Interaction volume radius: 10 \u00c5
Interaction volume height: 10 \u00c5
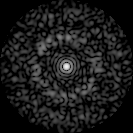
Disorder parameter: 0.8301